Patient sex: M
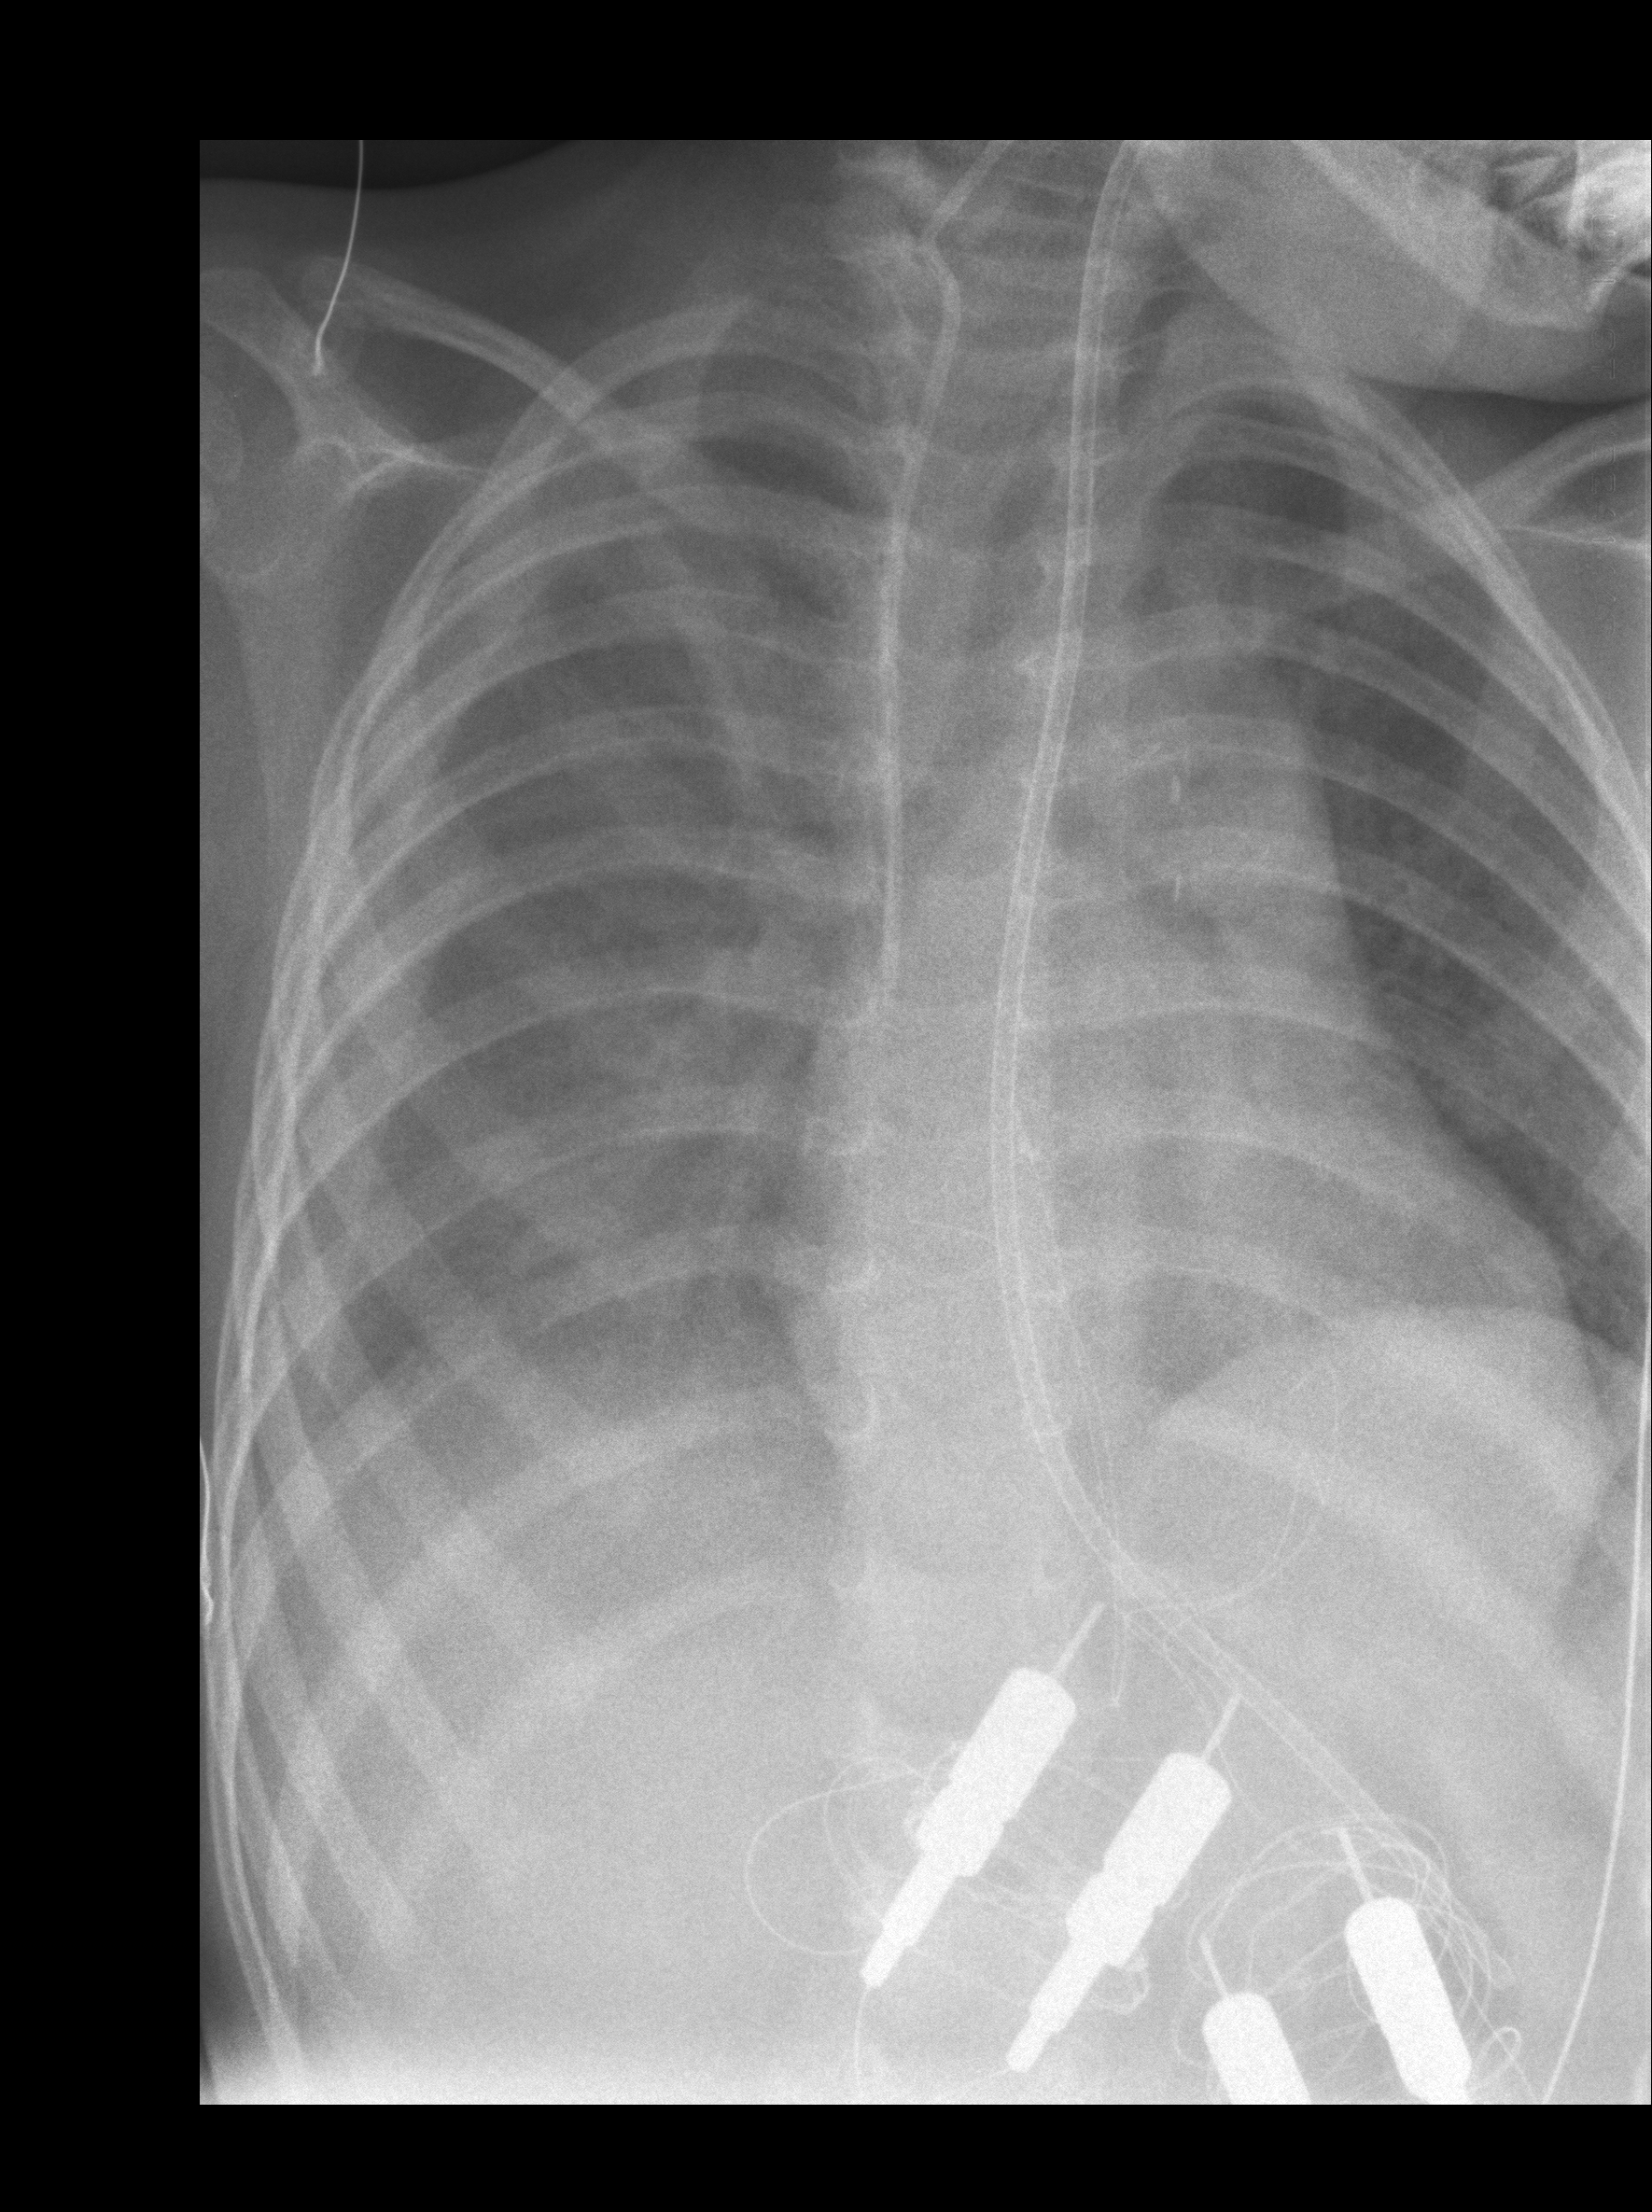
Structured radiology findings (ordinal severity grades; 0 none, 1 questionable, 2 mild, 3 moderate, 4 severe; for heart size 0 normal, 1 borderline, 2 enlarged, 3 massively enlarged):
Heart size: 0
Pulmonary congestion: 2
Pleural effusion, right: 3
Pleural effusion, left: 0
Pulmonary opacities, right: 0
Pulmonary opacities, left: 0
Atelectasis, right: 2
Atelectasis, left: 0